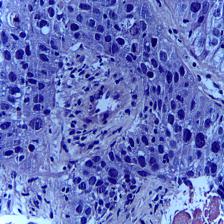
Diagnosis: OSCC